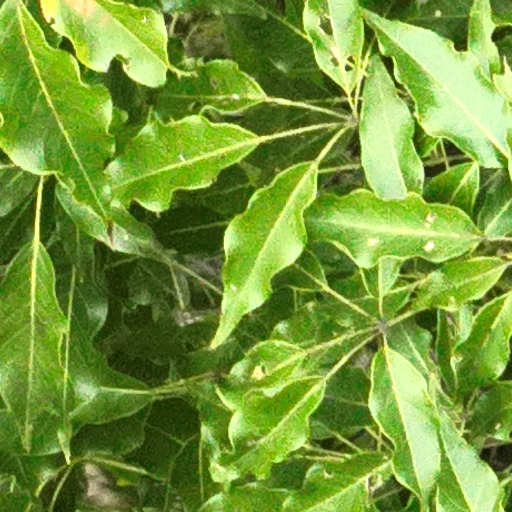
Species: Handroanthus guayacan
GBIF accepted scientific name: Handroanthus guayacan
Crown area (m\u00b2): 168.839